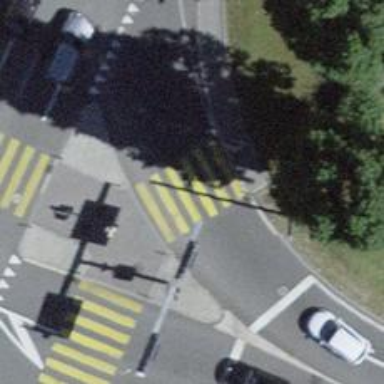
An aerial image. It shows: Asphalt road with secondary link designation.